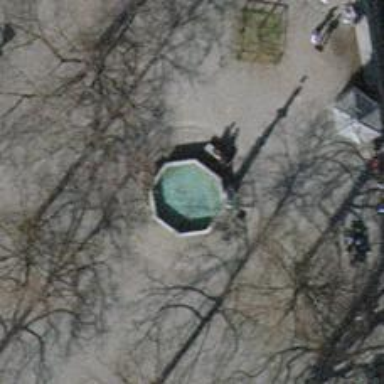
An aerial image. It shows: Fountain.